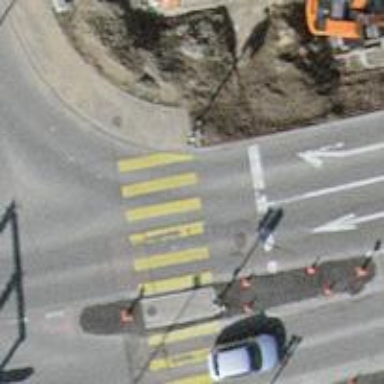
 identified as zebra crossing. It includes island."